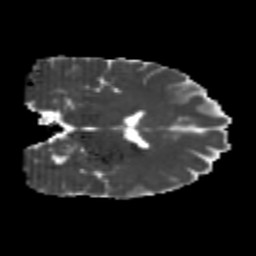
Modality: MD
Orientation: coronal
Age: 24
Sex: male
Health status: healthy
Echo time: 0.074 s